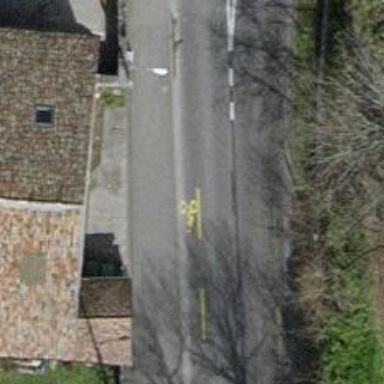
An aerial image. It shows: Secondary road with asphalt surface and dedicated cycle lane.